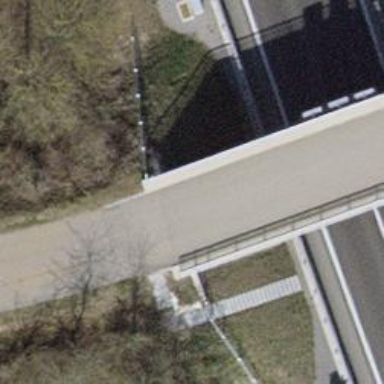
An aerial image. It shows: Unclassified road on bridge.